Question: Just downloaded and installed <URL> on OS X 10.10.3.
I've managed to partially follow the <URL>.
What I fail with is when the instruction tells me to call
'''
dnu restore
'''
When doing this in my terminal, it says:
> -bash: dnu: command not found
I've found a somewhat <URL> which unfortunately did not help me.
How can I make the "dnu" command work on OS X?
Someone marked my questions as the duplicate of the SO question I linked to by myself.
Now SO forces me to edit my question to proof that it is not a duplicate. So basically that is me right now:

I hope this satisfies the needs of SO to close my question as a duplicate since my understanding is that it is no duplicate.
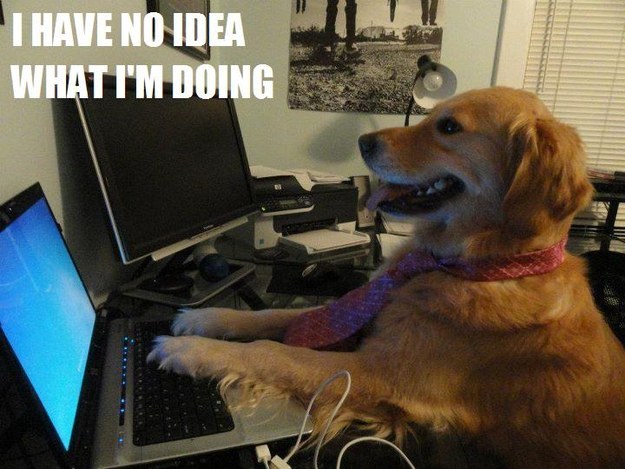
Answer: To answer my own question:
What helped, was <URL>.
I did the following in a terminal:
'''
source dnvm.sh
dnvm upgrade -u
'''
And suddenly the "dnu" command was available so that I could run
'''
dnu restore
'''
As the installation instructions told me.